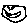
Label: smiley face